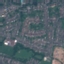
Land use / land cover: Residential